Question: I have Qt5 and vs2010 in my computer
qmake -tp vc chapter01.pro then open it in vs2010:

Why I got an External Dependencies folder (shortcut) in the solution explorer window?
It seems the current program is using the header files inside the External Dependencies folder (shortcut) . How to disable this folder or how to stop the program using header files in this folder?
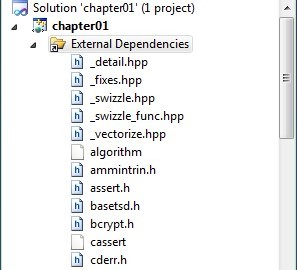
Answer: These are external dependencies, of course - which Visual Studio (IntelliSense) found that your project is using.
If this bothers you too much, you can hide this folder by going into -> -> -> -> .
Find , set it to and restart Visual Studio!